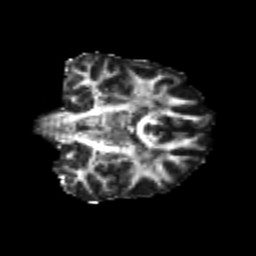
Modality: FA
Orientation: coronal
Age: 26
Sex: female
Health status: healthy
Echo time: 0.074 s